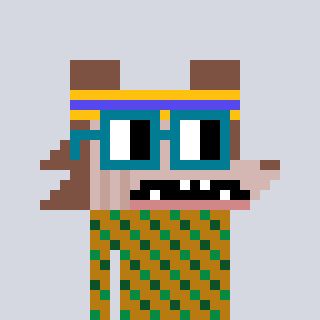
a pixel art character with square dark green glasses, a werewolf-shaped head and a gold-colored body on a cool background